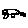
Label: car